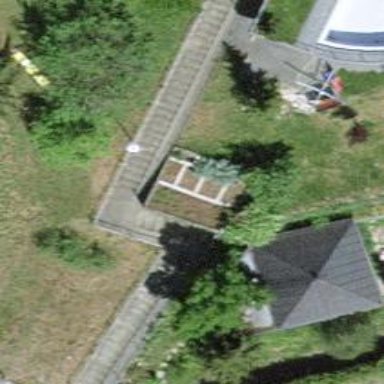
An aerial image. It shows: Road with steps.